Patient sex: M
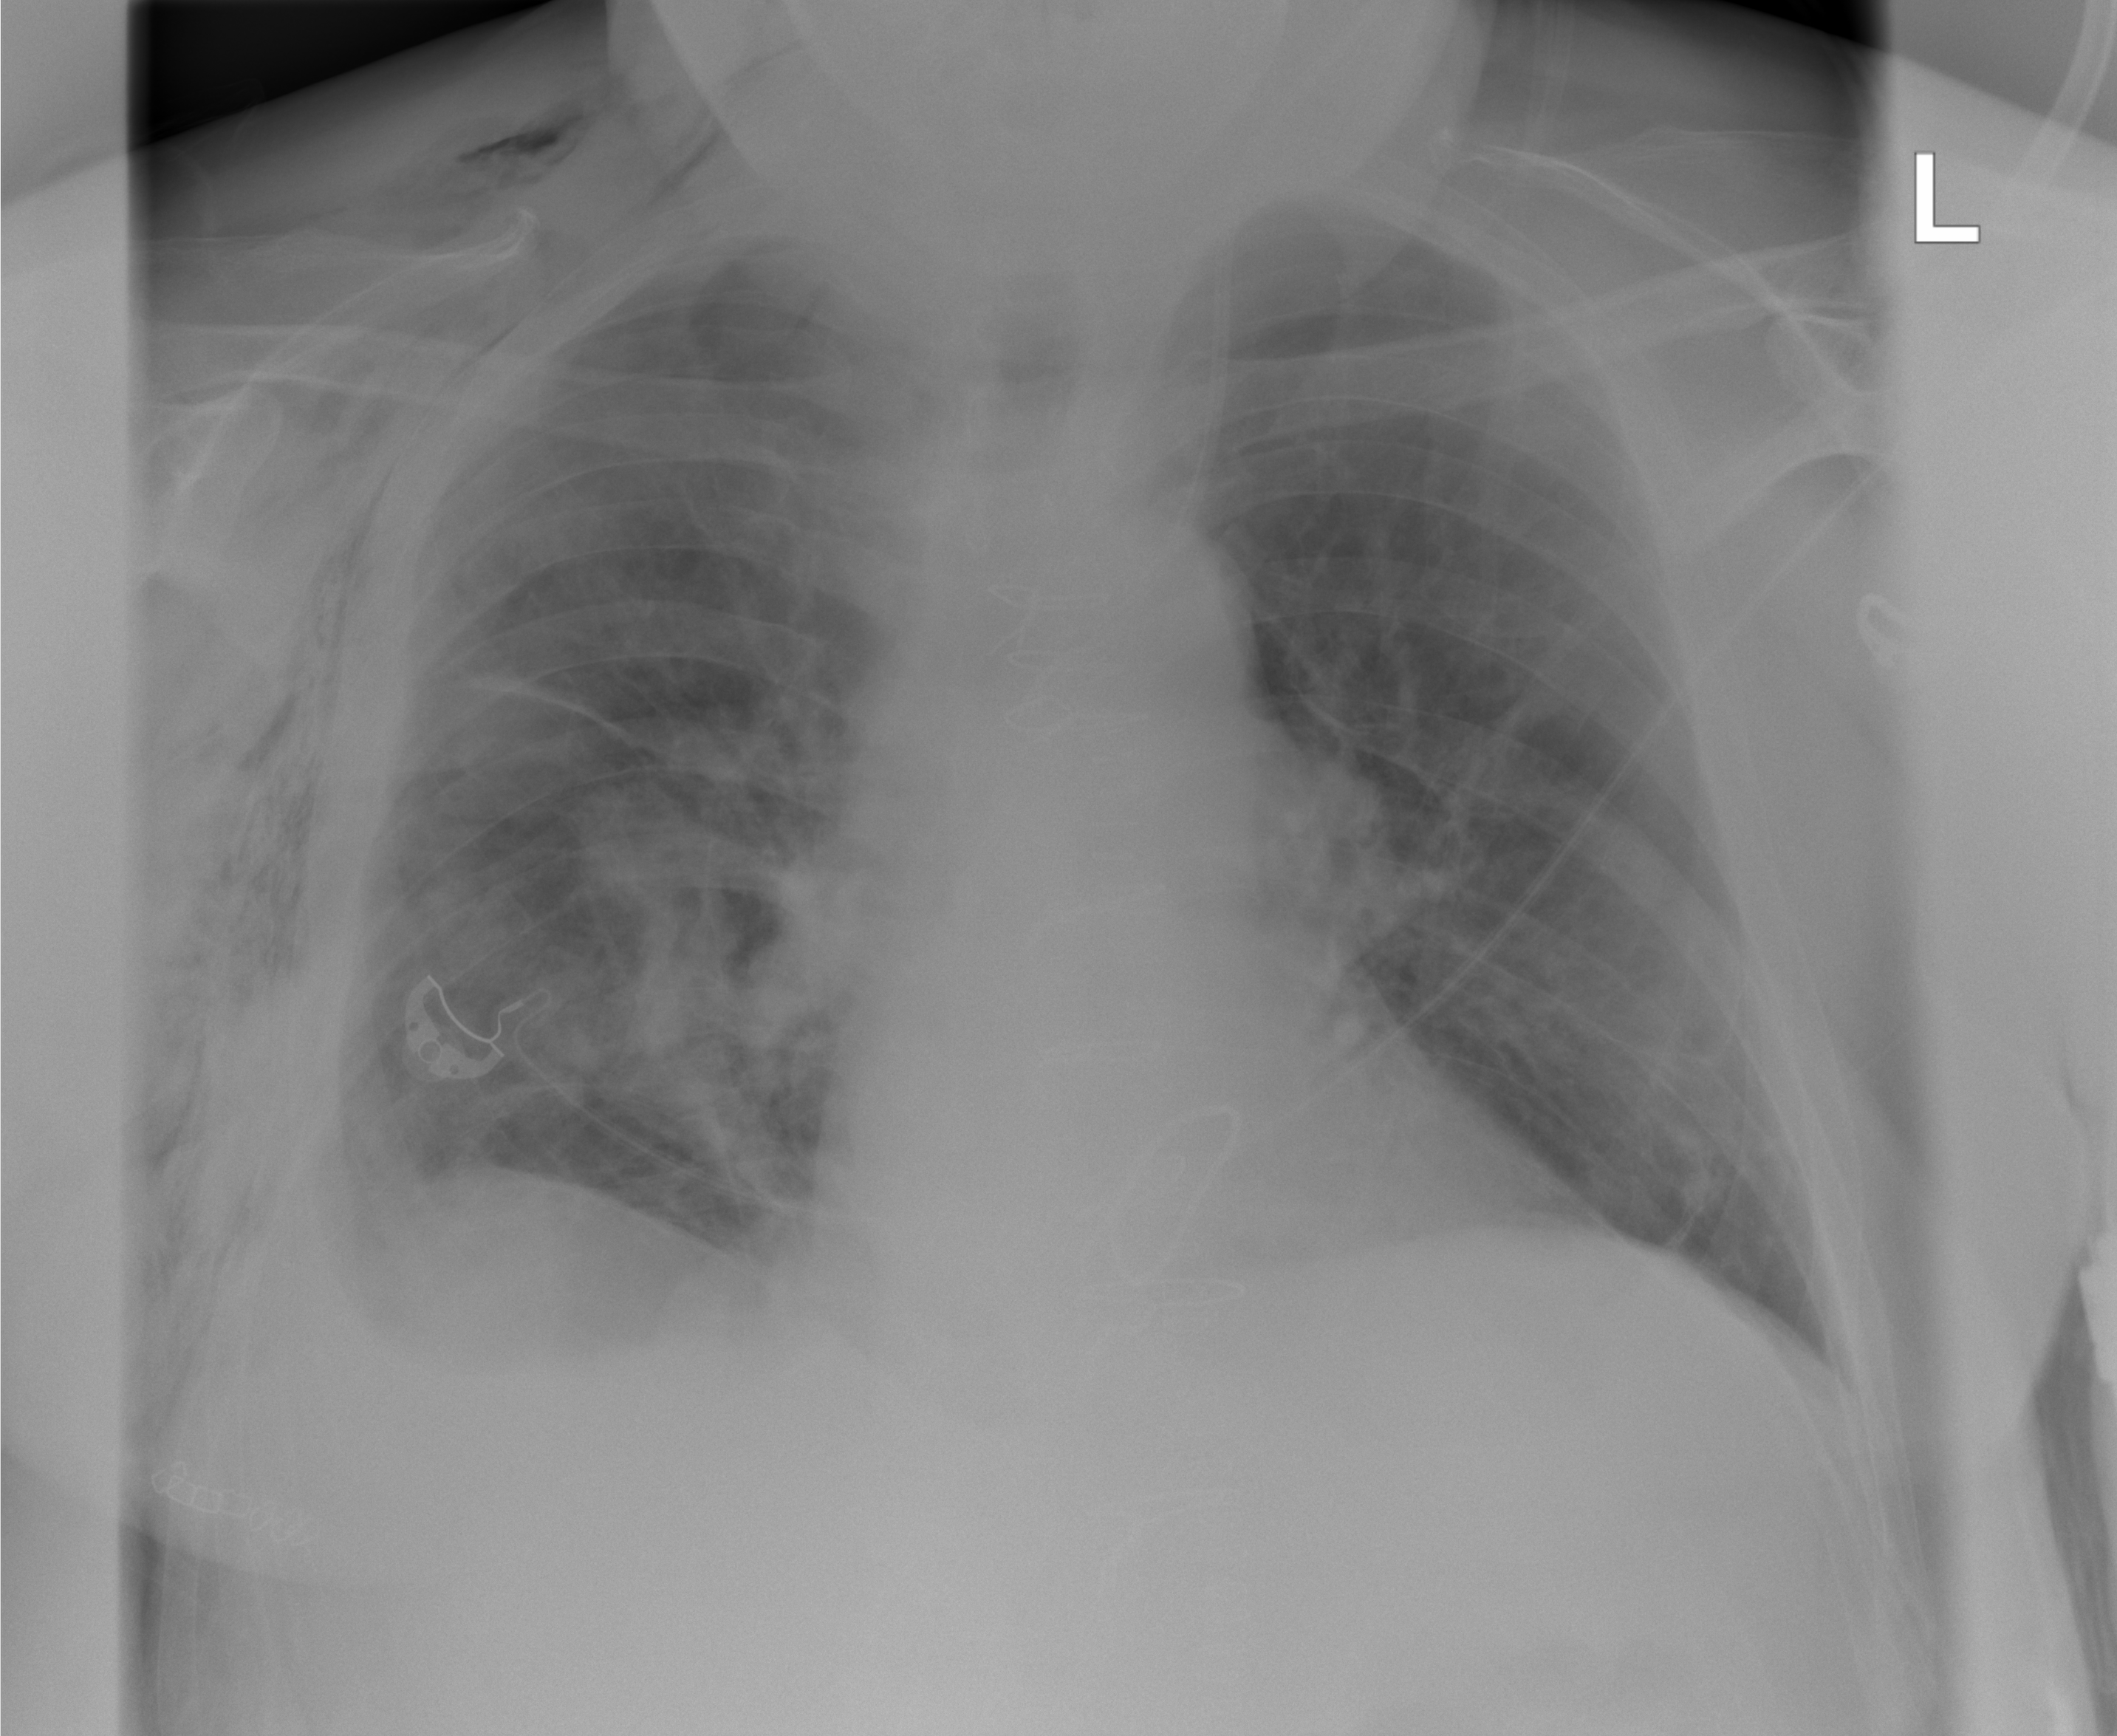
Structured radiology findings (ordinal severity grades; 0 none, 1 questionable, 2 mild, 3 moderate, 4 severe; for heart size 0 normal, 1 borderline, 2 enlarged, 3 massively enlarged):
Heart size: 0
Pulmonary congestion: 0
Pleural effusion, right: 2
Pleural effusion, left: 0
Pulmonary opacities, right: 2
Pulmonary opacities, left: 0
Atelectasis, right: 2
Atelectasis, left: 2